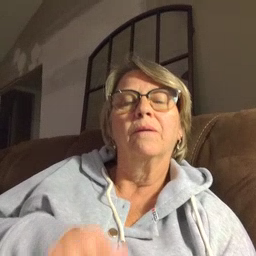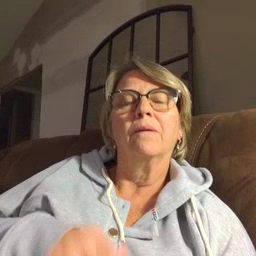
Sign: puzzle